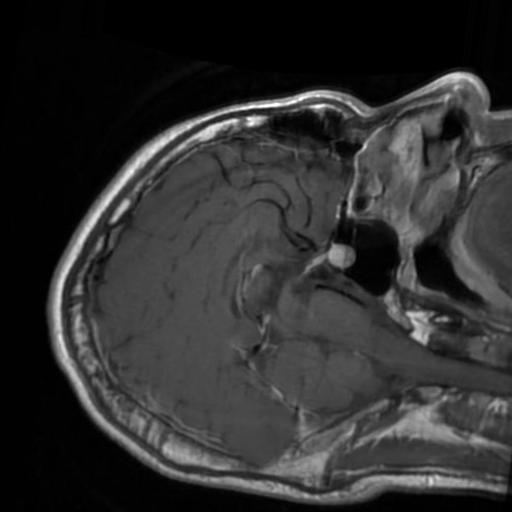
Label: brain_tumor